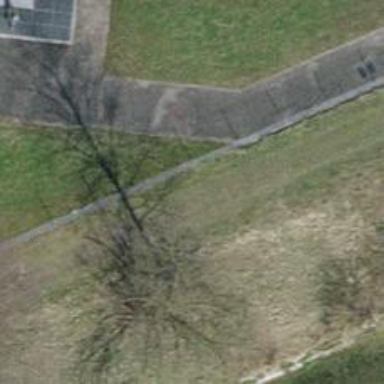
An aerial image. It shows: Footway.